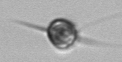
Label: Acanthoica_quattrospina